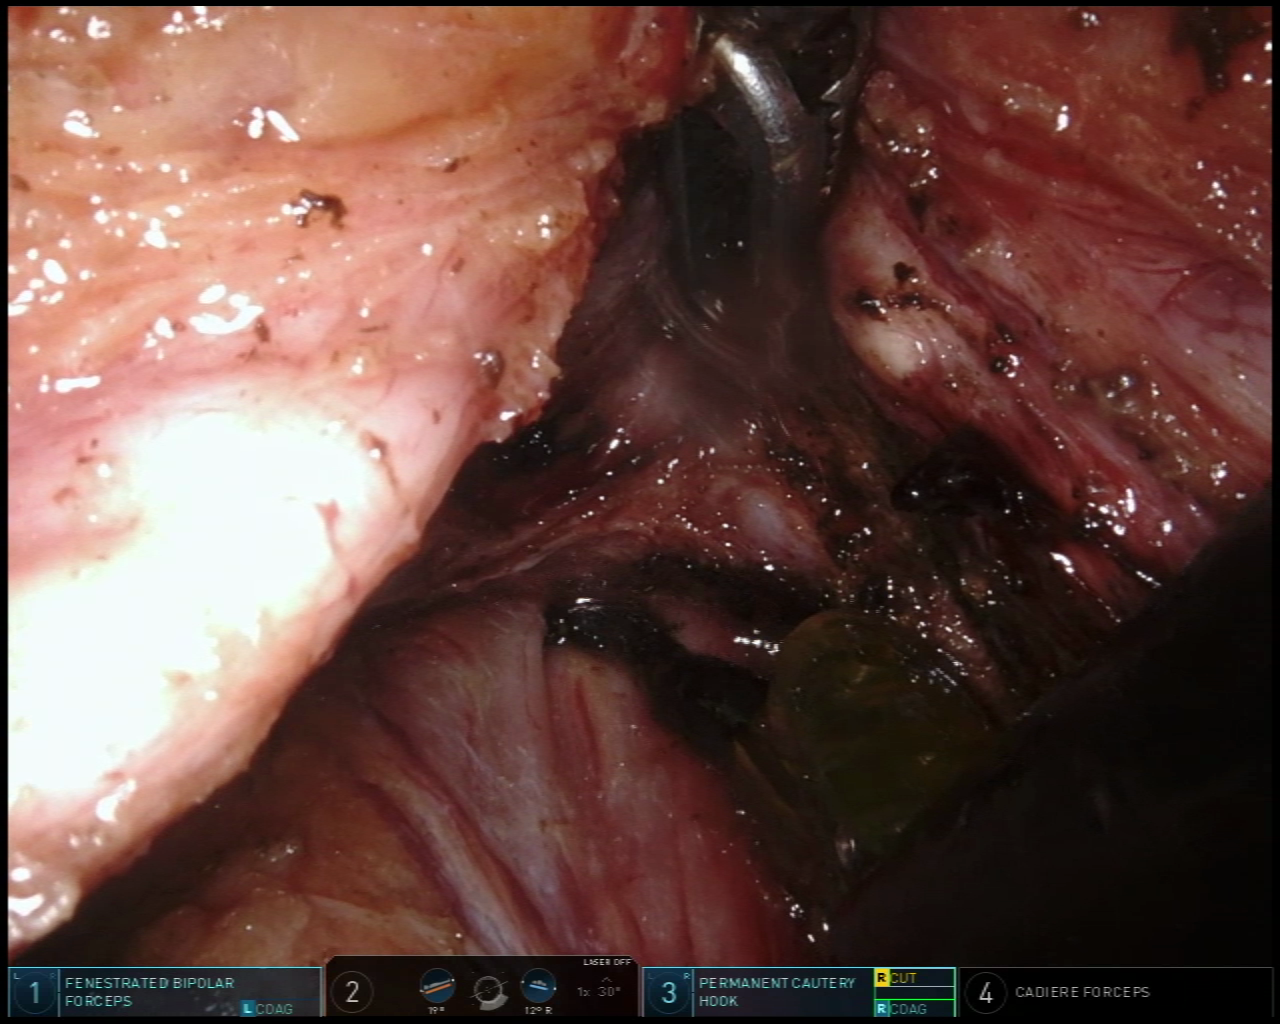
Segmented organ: vesicular_glands
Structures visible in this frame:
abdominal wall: no
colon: no
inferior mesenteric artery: no
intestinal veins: no
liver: no
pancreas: no
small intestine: no
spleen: no
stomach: no
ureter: no
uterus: no
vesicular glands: yes